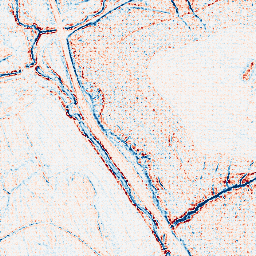
Category: edge_preserving
Decomposition family: bilateral
Decomposition parameters: d: 5
sigma_color: 100
sigma_space: 150
Upsampling method: sinc_hamming
Upsampling parameters: scale: 8
kernel_size: 8
Upsampling scale: 8